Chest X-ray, PA view. Patient: 63 years old, sex M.
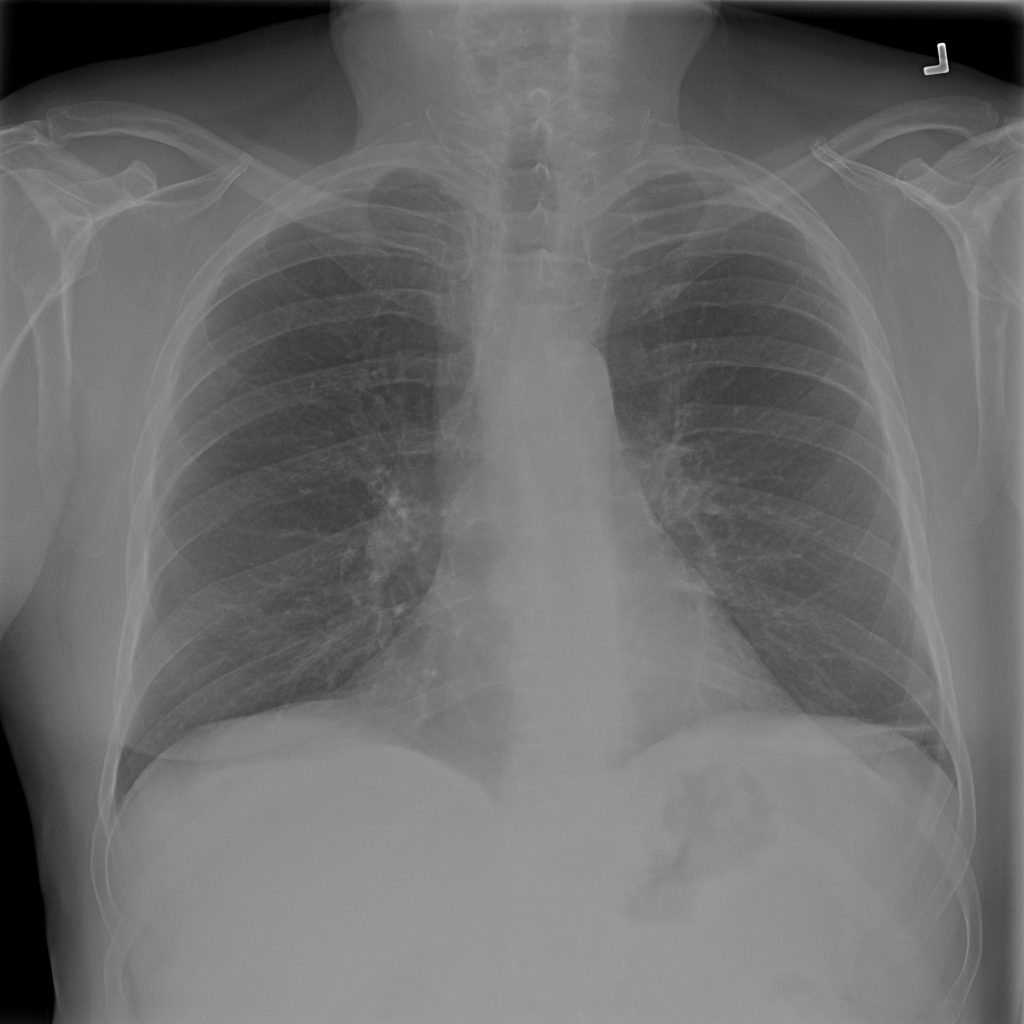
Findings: No Finding